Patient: sex M, age 65
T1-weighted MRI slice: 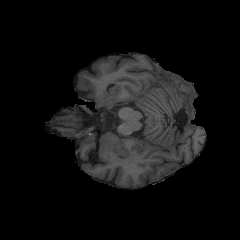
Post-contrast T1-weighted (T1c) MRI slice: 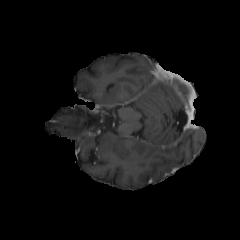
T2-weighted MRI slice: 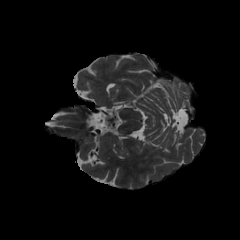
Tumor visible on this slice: no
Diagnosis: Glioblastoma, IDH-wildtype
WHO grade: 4